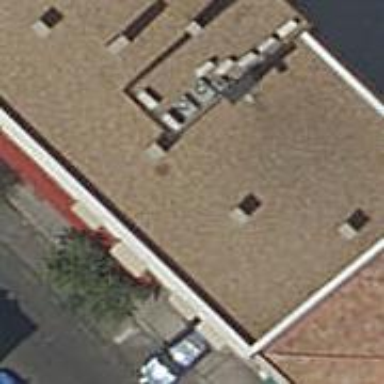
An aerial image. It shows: Restaurant.